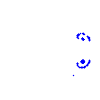
Particle: electron